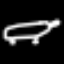
Label: frog